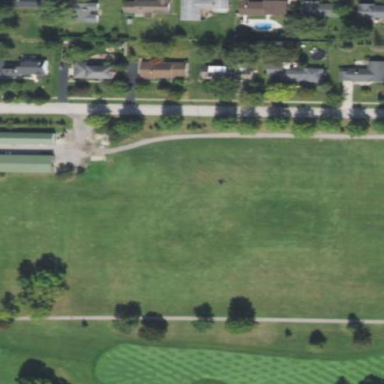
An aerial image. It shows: Grassy area used as driving range for golf.